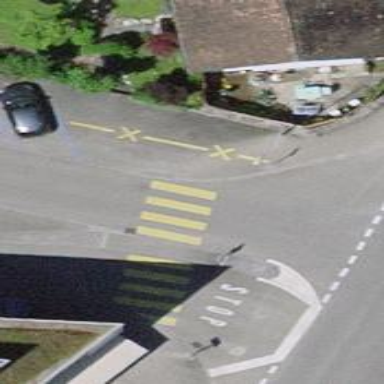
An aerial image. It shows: Uncontrolled crossing with zebra marking and crossing island.